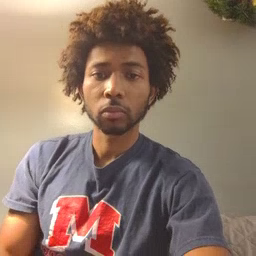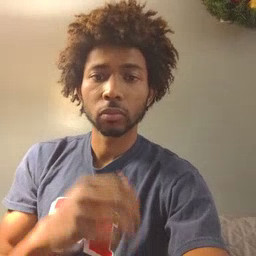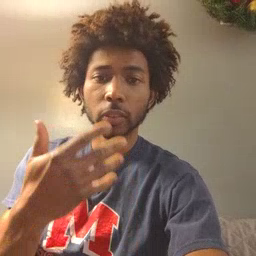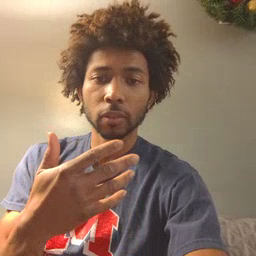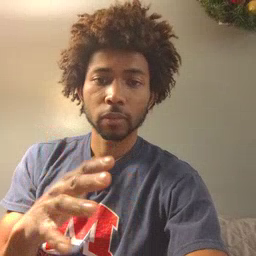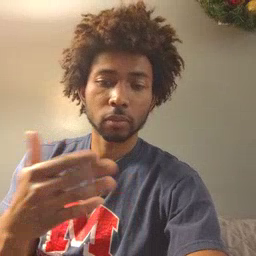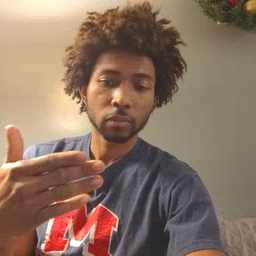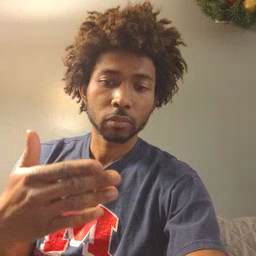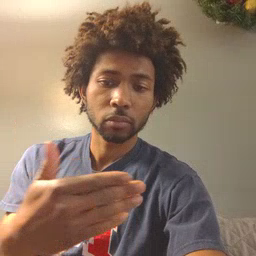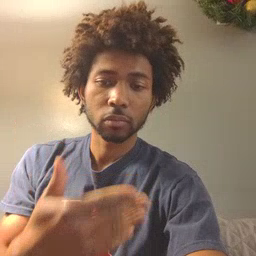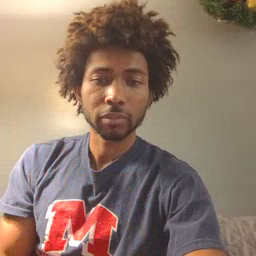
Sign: flag